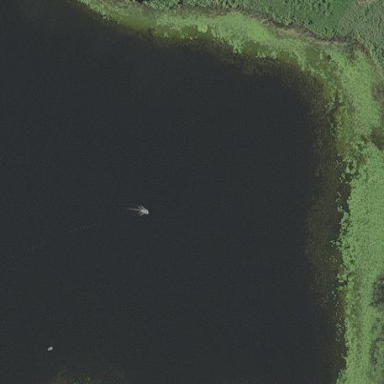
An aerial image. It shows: Beautiful lake surrounded by nature.